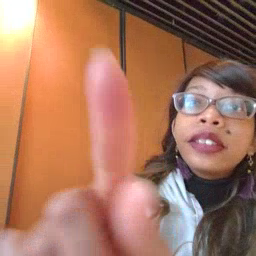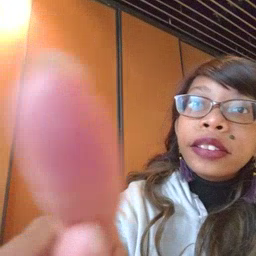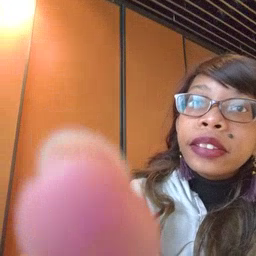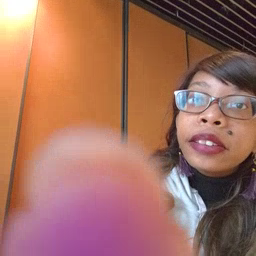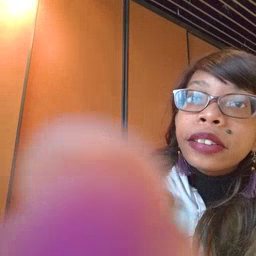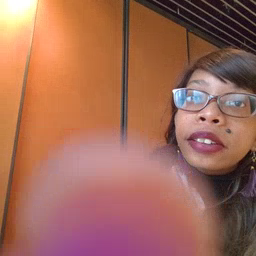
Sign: eye